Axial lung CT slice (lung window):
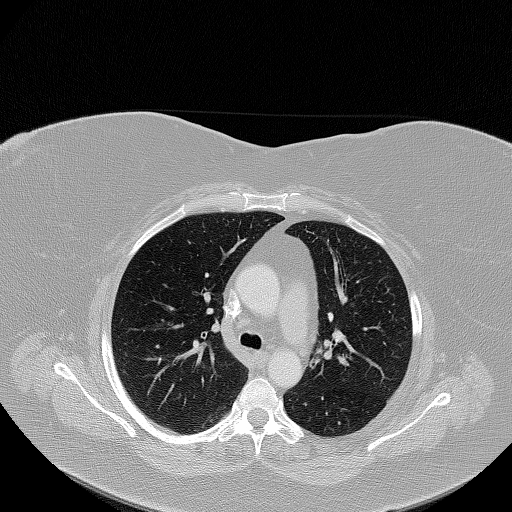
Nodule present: no